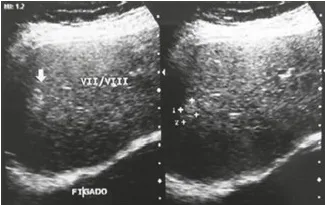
Ultrasonography with nodular image suggestive of hemangioma in segment VII/VIII.
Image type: radiology (ultrasound)